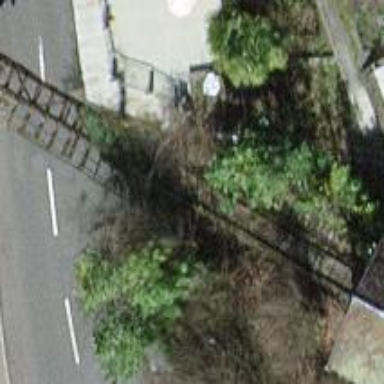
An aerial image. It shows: Disused railway bridge.